Question: Trying to include an if statement into the MAX function and create a FOR loop in VBA.
What I want the code to do is to return the 'MAX' value from column B into a new column when the value in column A equals the value in column I. I also have more than 1,000 rows in the data set and so I need a loop.
Here is a screenshot of data set of the data set I'm working with:

When I execute the following code ('max_no_loop') on my data set, I get the output that I am looking for. However, I want to loop over 1,000 rows and so I need 'I2' to be changing with each step of the integration.
'''
Sub max_no_loop()
Range("K2").FormulaArray = "=MAX(IF(A:A=I2,B:B))"
End Sub
'''
After thinking about it, I came up with the function below('max_loop') where I changed 'I2' to 'Cells(i, 9)', however, when I run the function on my data, I get name errors ('#NAME?') and don't get the desired outcome.
'''
Sub max_loop():
Dim i As Integer
For i = 2 To 11
Cells(i, 11).FormulaArray = "=MAX(IF(A:A=Cells(i, 9),B:B))"
Next i
End Sub
'''
Why am I unable to make the function work when I integrate it into a for loop?
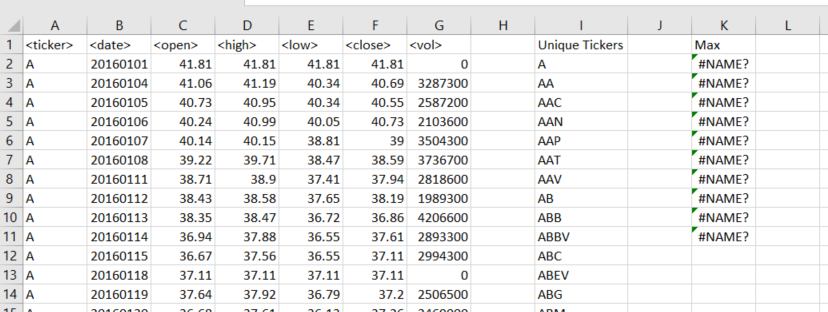
Answer: You need to pull out the variable part completely like below:
'''
Sub max_loop():
Dim i As Integer
For i = 2 To 11
Cells(i, 11).FormulaArray = "=MAX(IF(A:A=" & Cells(i, 9).Address & ",B:B))"
Next i
End Sub
'''